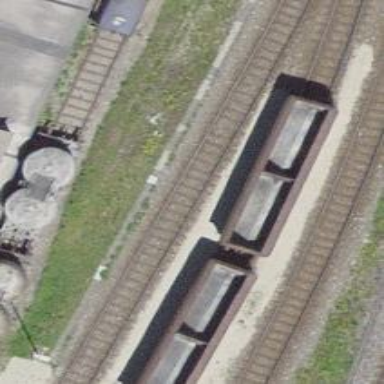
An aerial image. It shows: Single-track spur railway line.